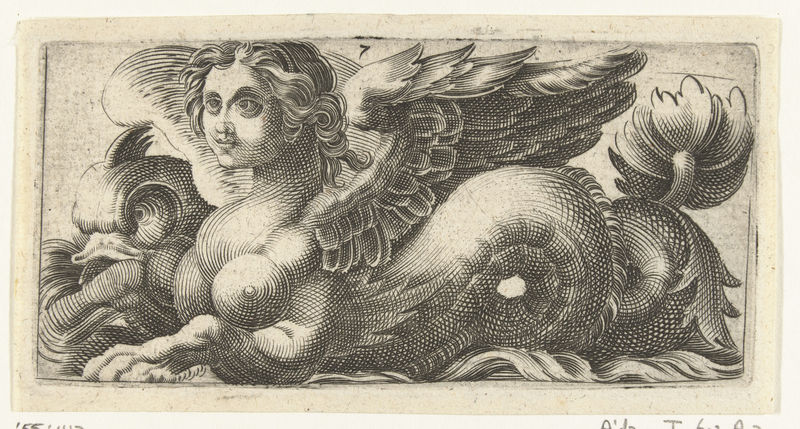
Titel: Sfinx met een vissenstaart
Künstler: Adam Fuchs
Standort: Amsterdam
Institution: Rijksmuseum
Schlagwörter: face, feather, flower, angel, eyes, dkjh